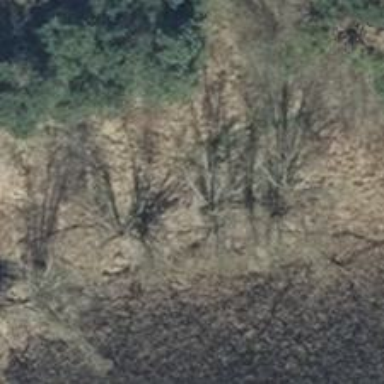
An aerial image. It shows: Row of deciduous broadleaved trees.